Interaction volume radius: 5 \u00c5
Interaction volume height: 15 \u00c5
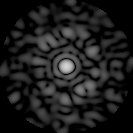
Disorder parameter: 0.7978